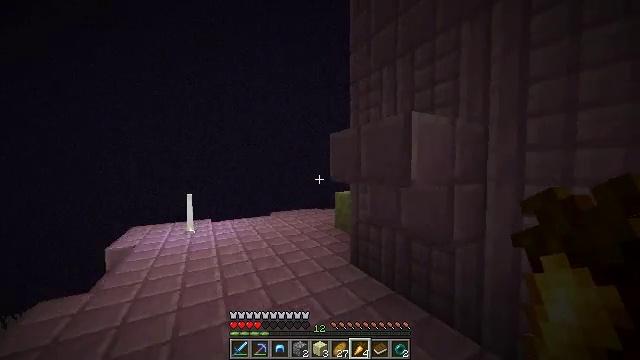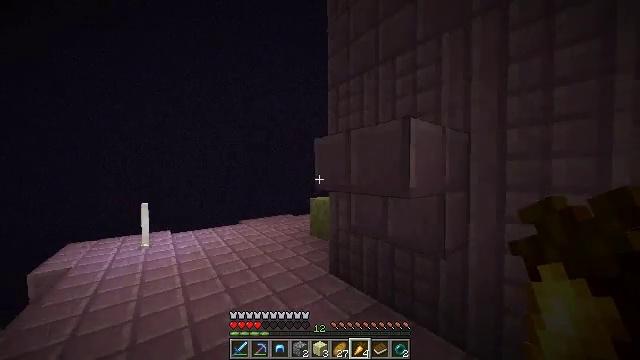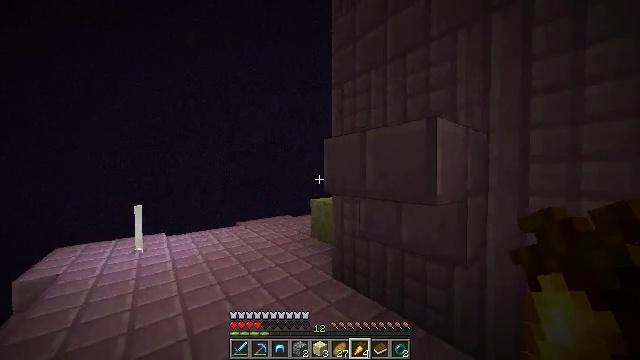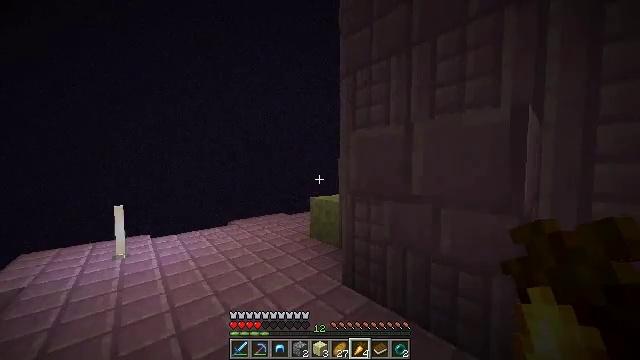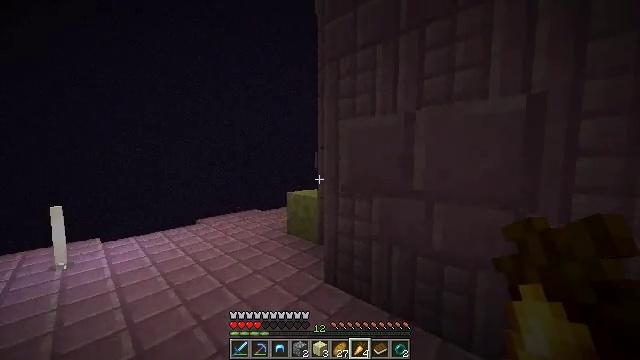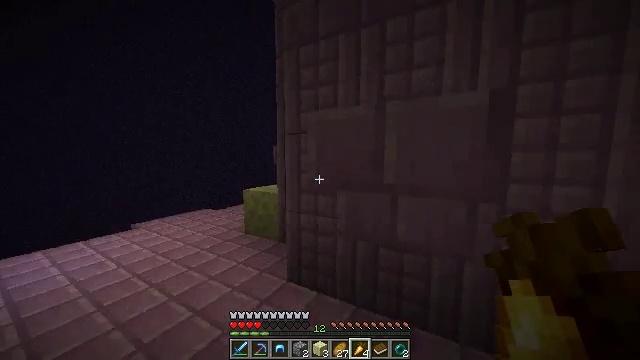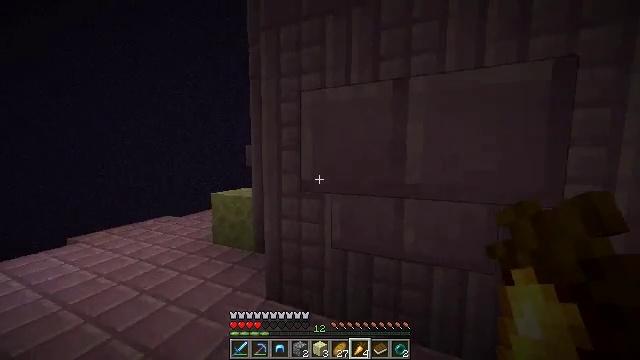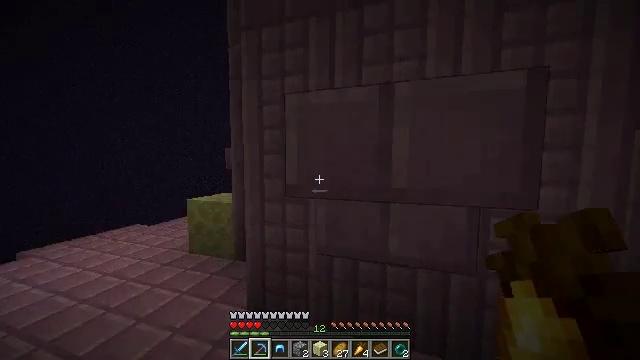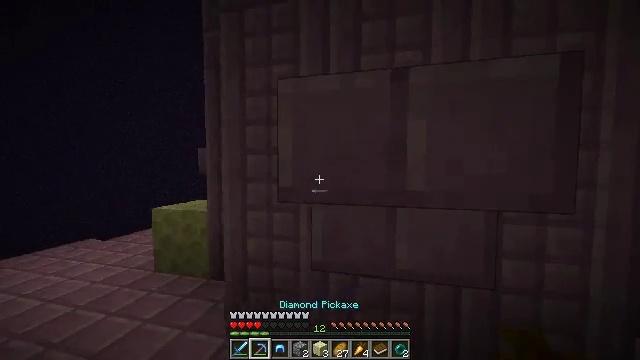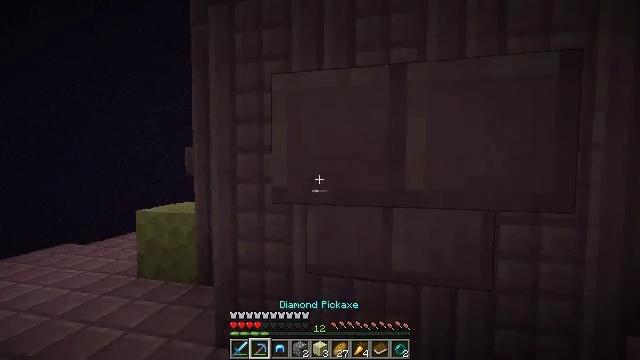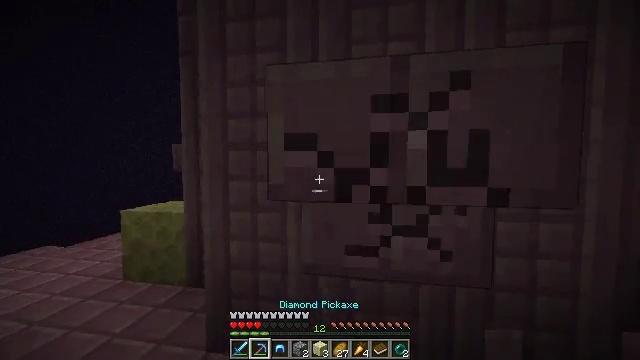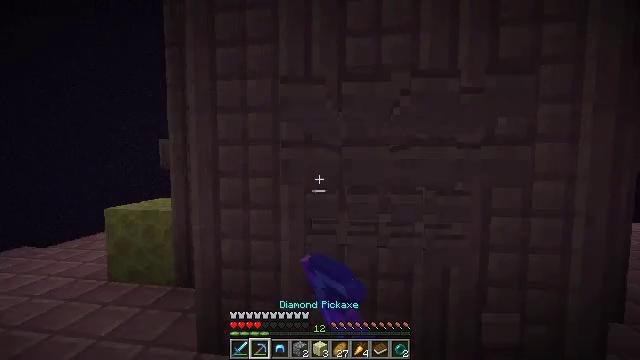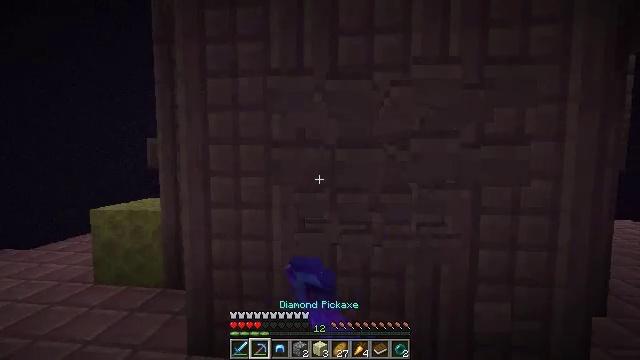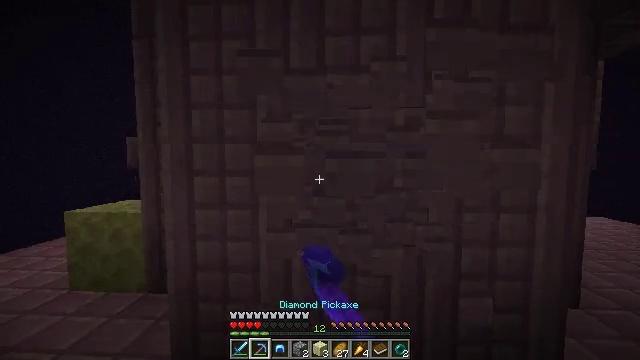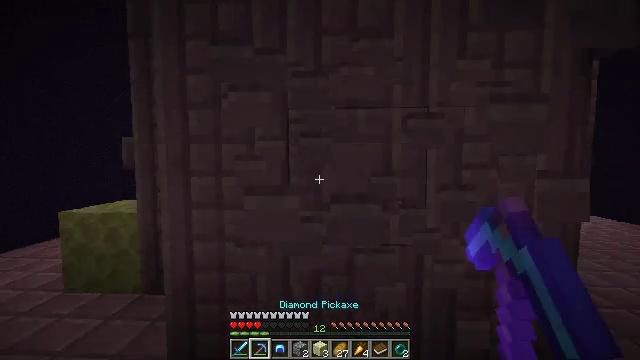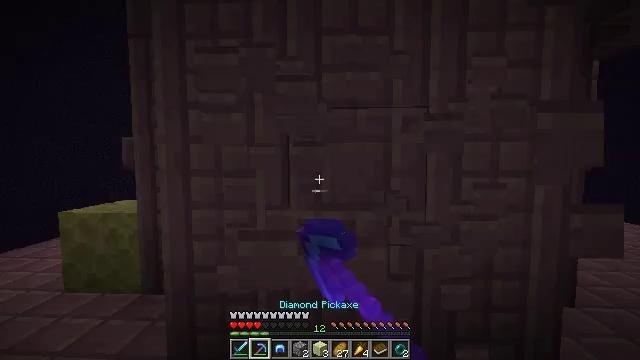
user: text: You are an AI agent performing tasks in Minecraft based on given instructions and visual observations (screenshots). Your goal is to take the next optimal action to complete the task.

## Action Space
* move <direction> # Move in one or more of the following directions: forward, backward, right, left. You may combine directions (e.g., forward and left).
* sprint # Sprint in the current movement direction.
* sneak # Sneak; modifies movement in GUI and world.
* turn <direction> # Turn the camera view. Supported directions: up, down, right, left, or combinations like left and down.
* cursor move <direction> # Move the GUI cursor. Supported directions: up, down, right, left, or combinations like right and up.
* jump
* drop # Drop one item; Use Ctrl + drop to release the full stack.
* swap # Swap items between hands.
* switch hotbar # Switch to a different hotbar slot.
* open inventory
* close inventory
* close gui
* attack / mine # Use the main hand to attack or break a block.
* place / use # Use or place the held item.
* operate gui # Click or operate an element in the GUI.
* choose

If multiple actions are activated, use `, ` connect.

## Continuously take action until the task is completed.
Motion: motion action
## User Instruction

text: Disassemble the purpur stairs block.
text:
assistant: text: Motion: move forward and move left, sprint, turn right and up
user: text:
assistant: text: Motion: move forward and move left, sprint, turn right
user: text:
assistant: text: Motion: move forward and move left, sprint, turn right and down
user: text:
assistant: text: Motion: move forward, turn right and down
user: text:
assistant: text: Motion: move forward, turn right and down
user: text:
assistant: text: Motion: turn right
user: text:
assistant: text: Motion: turn right and up, switch to hotbar 2
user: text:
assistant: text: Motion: turn right and up, switch to hotbar 2
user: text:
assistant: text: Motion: turn right, switch to hotbar 2
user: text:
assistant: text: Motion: turn right, attack / mine
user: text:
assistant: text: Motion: turn right, attack / mine
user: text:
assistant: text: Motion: turn right, attack / mine
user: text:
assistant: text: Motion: turn right, attack / mine
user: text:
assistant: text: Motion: attack / mine
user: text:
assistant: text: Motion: attack / mine
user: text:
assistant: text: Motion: attack / mine